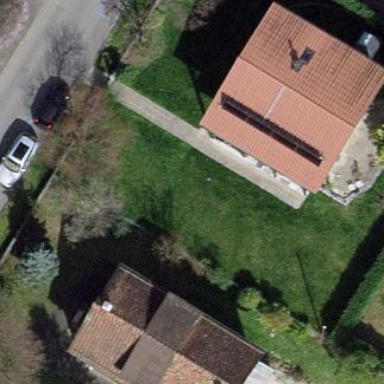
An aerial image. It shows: Garden enclosed by fence.